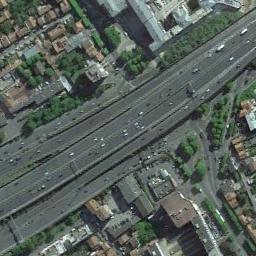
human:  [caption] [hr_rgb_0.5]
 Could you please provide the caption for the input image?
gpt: The freeway is next to some houses with many cars .

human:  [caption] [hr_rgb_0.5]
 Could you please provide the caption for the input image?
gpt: There are many buildings and roads and green plants on both sides of the freeway, And there are many cars on the freeway .

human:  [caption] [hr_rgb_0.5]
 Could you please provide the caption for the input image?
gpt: There are only two cars on the straight highway .

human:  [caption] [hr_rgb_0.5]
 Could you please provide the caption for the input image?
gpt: A bifurcated freeway goes through the block and some cars are driving on the freeway .

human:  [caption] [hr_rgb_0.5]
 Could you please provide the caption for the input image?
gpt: There are many buildings beside the freeway on urban area .